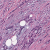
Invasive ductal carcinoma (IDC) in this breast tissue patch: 1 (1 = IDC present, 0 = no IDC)